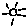
Label: sun